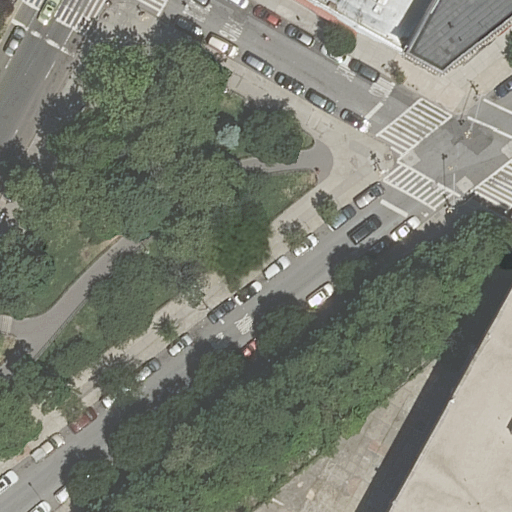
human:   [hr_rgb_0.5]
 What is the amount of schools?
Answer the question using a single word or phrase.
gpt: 1

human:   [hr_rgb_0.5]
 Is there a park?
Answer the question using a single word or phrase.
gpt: yes

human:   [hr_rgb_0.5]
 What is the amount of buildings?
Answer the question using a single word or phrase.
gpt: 3

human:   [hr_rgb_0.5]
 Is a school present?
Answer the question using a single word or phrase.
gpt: yes

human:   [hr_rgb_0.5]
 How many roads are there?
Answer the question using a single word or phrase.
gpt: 5

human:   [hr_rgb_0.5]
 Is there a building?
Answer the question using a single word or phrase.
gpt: yes

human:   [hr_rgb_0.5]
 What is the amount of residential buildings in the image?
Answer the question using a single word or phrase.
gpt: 3

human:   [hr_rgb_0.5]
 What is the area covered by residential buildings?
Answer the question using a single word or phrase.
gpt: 2717m2

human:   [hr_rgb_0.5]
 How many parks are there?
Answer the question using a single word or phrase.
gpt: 1

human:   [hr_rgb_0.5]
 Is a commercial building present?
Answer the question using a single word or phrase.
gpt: no

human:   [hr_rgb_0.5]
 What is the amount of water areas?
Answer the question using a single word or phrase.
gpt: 0

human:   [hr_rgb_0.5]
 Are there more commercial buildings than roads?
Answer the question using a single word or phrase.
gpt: no

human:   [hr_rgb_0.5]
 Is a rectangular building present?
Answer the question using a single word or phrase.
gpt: yes

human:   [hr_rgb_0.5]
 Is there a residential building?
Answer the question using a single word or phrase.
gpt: yes

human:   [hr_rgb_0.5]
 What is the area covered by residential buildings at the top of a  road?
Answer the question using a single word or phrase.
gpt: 2391m2

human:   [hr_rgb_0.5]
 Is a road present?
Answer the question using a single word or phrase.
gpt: yes

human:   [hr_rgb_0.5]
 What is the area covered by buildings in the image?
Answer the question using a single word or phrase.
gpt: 2717m2

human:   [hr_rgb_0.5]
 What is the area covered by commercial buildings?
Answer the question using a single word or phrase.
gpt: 0m2

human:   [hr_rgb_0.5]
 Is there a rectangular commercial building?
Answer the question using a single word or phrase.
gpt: no

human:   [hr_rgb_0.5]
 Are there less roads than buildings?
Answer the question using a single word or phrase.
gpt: no

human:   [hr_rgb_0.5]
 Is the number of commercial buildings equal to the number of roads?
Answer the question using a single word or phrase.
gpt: no

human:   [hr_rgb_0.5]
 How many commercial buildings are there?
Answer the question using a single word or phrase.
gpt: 0

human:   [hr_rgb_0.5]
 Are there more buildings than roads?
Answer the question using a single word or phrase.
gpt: no

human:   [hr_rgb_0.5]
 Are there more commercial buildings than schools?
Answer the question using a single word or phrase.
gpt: no

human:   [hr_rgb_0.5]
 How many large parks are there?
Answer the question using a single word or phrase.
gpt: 0

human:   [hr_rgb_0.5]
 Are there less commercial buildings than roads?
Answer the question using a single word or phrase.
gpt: yes

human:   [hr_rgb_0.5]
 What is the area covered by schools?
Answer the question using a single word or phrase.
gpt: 325m2

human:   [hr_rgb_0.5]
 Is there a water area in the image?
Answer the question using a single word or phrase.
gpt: no

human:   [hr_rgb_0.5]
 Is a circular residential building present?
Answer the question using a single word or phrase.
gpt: no

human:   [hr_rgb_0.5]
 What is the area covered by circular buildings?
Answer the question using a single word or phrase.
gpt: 0m2

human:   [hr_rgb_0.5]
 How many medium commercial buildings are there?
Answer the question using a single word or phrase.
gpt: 0

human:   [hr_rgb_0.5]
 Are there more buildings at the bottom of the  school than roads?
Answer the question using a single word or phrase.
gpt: no

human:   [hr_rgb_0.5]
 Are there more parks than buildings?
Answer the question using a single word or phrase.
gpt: no

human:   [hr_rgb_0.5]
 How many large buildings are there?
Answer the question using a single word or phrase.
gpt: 1

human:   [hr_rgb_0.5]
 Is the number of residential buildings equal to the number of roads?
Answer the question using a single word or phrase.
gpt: no

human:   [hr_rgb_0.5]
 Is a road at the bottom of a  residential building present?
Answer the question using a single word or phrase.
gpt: yes

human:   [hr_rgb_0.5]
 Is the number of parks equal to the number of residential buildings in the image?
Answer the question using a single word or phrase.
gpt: no

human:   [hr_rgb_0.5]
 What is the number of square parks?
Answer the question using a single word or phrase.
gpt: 0

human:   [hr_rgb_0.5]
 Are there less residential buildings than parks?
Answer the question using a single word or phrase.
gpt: no

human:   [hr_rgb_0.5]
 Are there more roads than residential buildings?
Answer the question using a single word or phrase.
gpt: yes

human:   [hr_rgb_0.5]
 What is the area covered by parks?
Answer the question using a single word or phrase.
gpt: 117m2

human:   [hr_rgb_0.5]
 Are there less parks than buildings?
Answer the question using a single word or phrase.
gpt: yes

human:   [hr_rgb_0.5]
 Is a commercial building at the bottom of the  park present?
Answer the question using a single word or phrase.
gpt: no

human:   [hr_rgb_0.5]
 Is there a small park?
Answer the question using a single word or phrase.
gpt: no

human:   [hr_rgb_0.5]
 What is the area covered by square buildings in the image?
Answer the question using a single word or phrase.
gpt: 0m2

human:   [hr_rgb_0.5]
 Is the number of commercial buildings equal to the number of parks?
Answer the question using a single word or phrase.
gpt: no

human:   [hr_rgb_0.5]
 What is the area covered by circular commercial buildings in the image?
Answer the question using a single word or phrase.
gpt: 0m2

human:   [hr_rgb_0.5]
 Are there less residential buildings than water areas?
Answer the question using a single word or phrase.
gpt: no

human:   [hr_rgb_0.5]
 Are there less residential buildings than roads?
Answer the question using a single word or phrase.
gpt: yes

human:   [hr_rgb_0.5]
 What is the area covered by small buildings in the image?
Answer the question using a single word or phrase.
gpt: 0m2

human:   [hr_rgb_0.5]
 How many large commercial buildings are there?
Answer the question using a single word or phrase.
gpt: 0

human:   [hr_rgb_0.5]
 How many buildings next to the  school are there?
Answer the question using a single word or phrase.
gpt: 3

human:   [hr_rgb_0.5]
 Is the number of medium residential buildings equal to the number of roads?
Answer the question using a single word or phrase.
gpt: no

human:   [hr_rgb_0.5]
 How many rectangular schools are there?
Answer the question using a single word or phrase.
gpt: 1

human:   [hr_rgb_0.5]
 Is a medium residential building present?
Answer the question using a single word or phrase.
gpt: yes

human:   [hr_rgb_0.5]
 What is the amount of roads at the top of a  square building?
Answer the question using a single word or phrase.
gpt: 0

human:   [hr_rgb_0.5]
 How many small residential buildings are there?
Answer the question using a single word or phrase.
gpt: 0

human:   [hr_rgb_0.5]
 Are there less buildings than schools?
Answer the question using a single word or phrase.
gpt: no

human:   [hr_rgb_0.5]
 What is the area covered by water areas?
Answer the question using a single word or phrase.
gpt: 0m2

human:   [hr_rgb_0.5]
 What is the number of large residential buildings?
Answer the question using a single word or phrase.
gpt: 1

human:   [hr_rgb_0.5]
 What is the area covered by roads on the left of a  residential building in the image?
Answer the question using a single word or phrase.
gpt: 0m2

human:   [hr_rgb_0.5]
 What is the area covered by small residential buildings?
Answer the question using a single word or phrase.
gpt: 0m2

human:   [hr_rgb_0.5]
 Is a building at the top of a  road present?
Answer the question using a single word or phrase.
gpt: yes

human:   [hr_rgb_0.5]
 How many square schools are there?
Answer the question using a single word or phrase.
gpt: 0